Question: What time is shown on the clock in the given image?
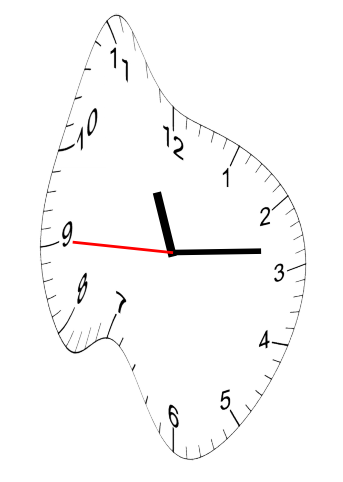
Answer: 11:13:45